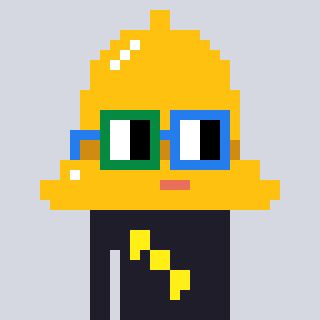
a pixel art character with square green and blue glasses, a bell-shaped head and a grayscale-colored body on a cool background